Question: when I am at the beging of blank line. I am having issues with supertab plugin.It pops up completion window , while I am trying to indent a line like shown in the screen below.

any workaround please ?
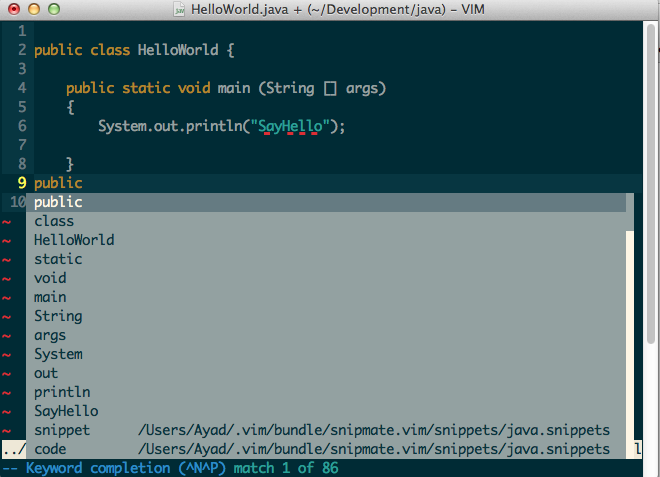
Answer: Thanks to @romainl
The problem was caused by an old , unmaintained version of snipmate plugin.
so I installed <URL> version instead.